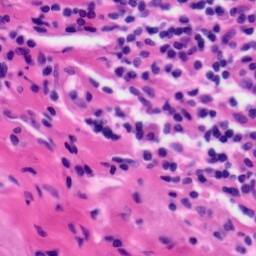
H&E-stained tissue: Tonsil